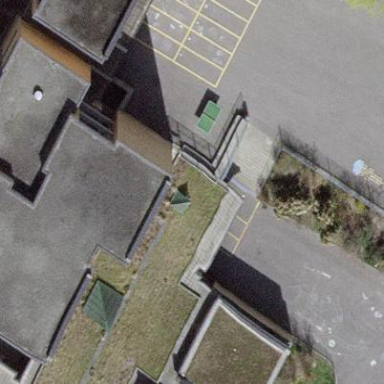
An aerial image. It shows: View of roof of building.